Question: I am trying to find out the total cost of all items in a certain table of my database, the cost is stored in another table but the product codes provide links so this is not an issue.
However my issue comes when trying to also get Access to display the Product Code and Description of each item.
Here is my code:
'''
SELECT [Product Code], Description, Sum([Purchase Price]) AS Total
FROM [products/stock] AS p
INNER JOIN [Stock Conversion Items] AS s
ON p.[Product Code] = s.[Result PC]
WHERE s.CutID = [Enter your Cut ID here]
GROUP BY s.SCID;
'''
As you can see, I have chosen what data to display, joined the tables, used [Enter your Cut ID here] to get information from the user and then grouped the information by SCID (A key to denote a single case of items).
Here is the error message:

Any help would be massively appreciated,
Thanks
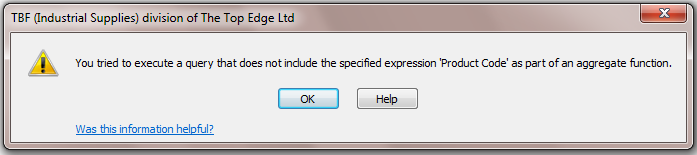
Answer: By definition, if you use an aggregated query, all columns you use without an aggregation function (like SUM, COUNT, etc), must be in your group by clause. It does not have to be the other way around, so you can have column in your group by without using them anywhere else.
'''
SELECT [Product Code], Description, Sum([Purchase Price]) AS Total
FROM [products/stock] AS p
INNER JOIN [Stock Conversion Items] AS s
ON p.[Product Code] = s.[Result PC]
WHERE s.CutID = [Enter your Cut ID here]
GROUP BY S.SCID, [Product Code], Description;
'''